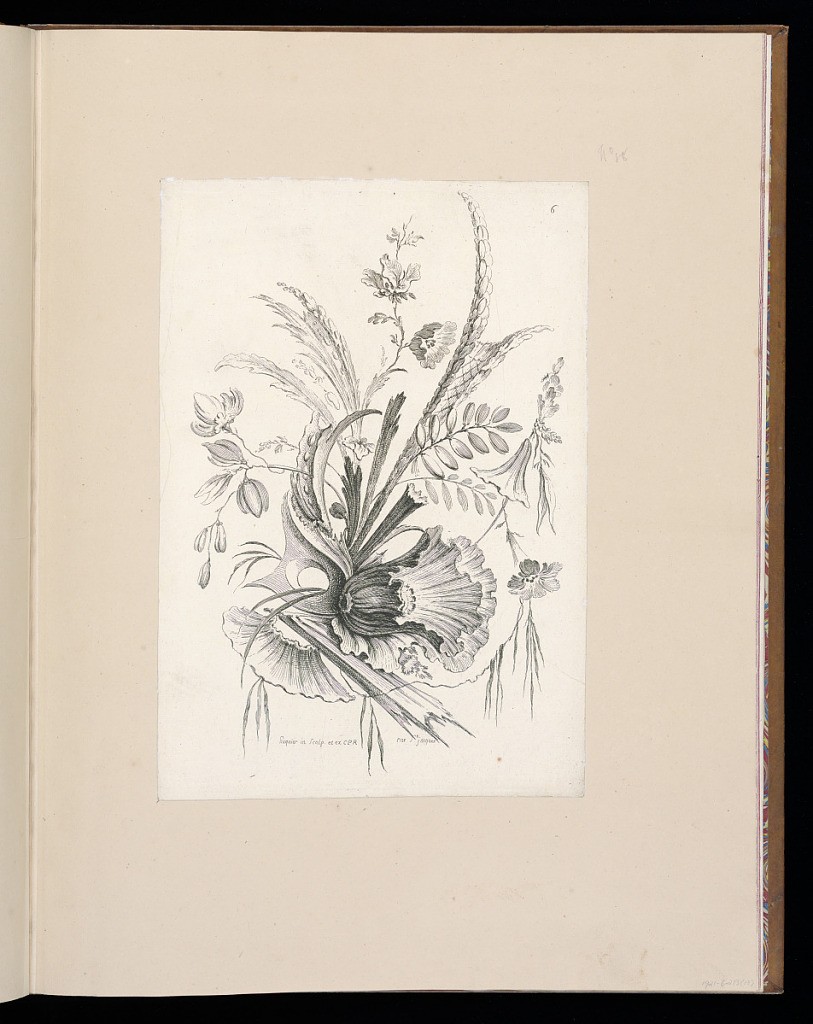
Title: Floral Ornament Design
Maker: Gabriel Huquier, French, 1695–1772
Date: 1738–49
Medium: Etching on laid paper
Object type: Bound print
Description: Sixth plate from a series of twelve designs for rococo ornament by Huquier. The design incorporates chinoiserie elements and is made up of branches with flowers and leaves and shell ornament. The plate is trimmed and pasted onto the album page. It is signed, and numbered.